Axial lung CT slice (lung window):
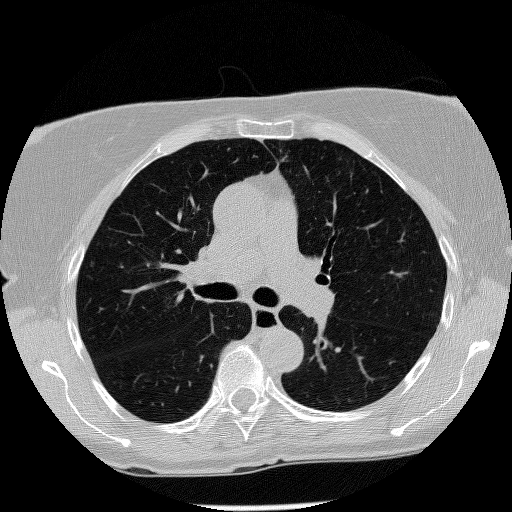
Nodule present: no